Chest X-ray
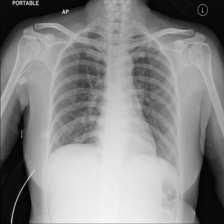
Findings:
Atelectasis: negative
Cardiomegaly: negative
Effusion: negative
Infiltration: negative
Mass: negative
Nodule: negative
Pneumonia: negative
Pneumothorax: negative
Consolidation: negative
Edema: negative
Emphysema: negative
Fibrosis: negative
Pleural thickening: negative
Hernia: negative